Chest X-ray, AP view. Patient: 59 years old, sex F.
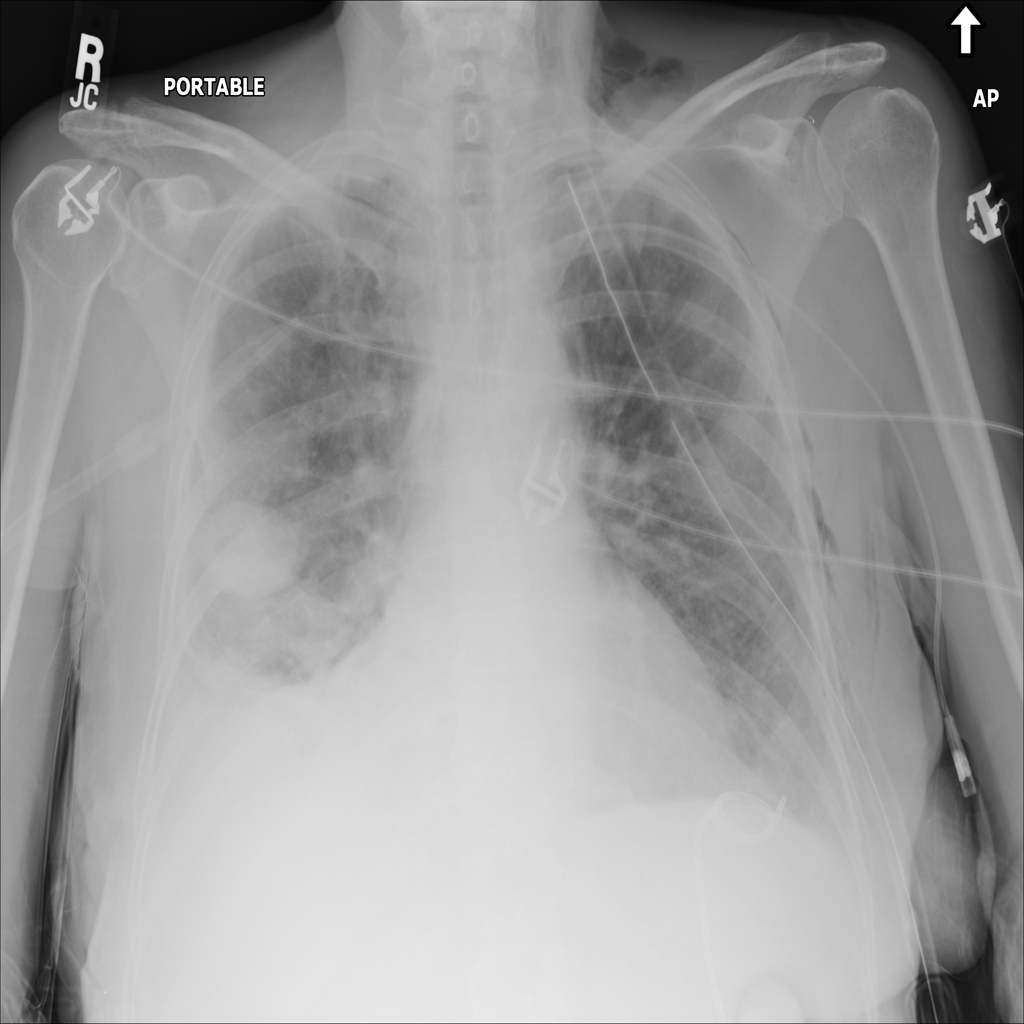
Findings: Effusion, Emphysema, Infiltration